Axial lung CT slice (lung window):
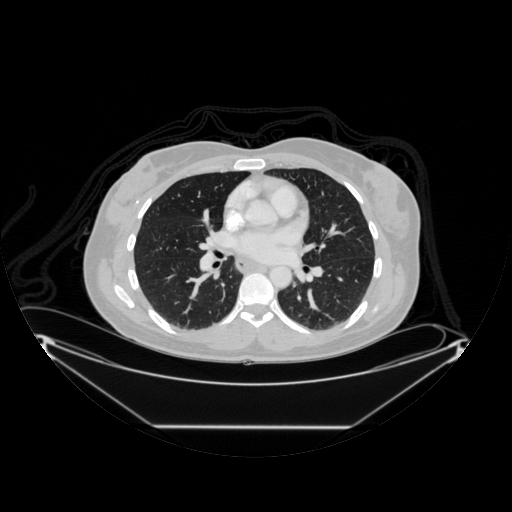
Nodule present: no